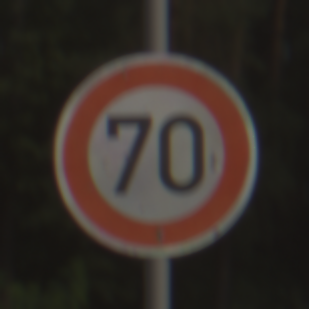
Verkehrszeichen: Geschwindigkeit70
Umgebung: Outdoor, Nature
Tageszeit: SunriseSunset
Wetter: PartlyCloudy
Licht: Natural
Jahreszeit: NotSpecified
Kontrast: MediumContrast